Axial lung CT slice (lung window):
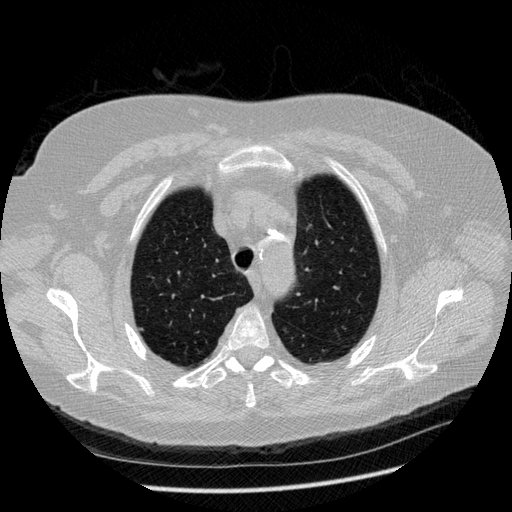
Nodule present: no